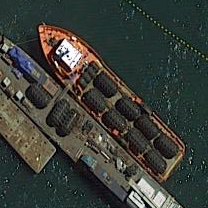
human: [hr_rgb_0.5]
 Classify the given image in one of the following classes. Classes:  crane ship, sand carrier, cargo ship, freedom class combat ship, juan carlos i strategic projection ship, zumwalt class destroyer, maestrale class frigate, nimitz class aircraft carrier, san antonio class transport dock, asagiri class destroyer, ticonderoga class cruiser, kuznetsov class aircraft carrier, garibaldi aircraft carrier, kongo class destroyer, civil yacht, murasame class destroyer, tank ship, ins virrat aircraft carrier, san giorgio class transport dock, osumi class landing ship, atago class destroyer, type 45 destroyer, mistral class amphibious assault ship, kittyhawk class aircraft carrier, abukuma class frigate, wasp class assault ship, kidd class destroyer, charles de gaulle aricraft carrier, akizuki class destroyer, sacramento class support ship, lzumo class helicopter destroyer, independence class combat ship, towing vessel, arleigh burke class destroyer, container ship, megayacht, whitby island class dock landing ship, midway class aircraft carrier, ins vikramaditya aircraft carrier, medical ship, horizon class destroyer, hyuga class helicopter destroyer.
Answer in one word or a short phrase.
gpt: Cargo ship